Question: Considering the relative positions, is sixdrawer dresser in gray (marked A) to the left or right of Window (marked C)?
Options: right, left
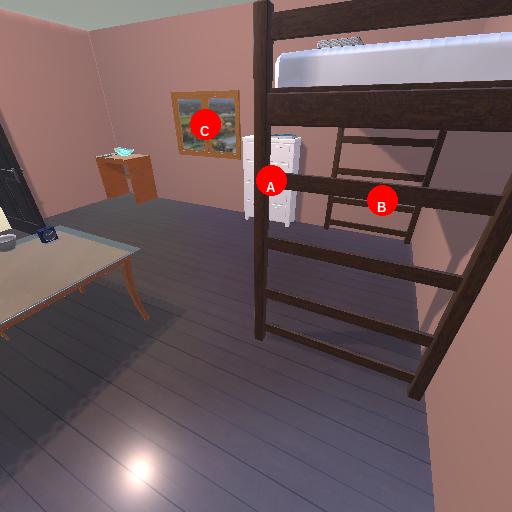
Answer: right